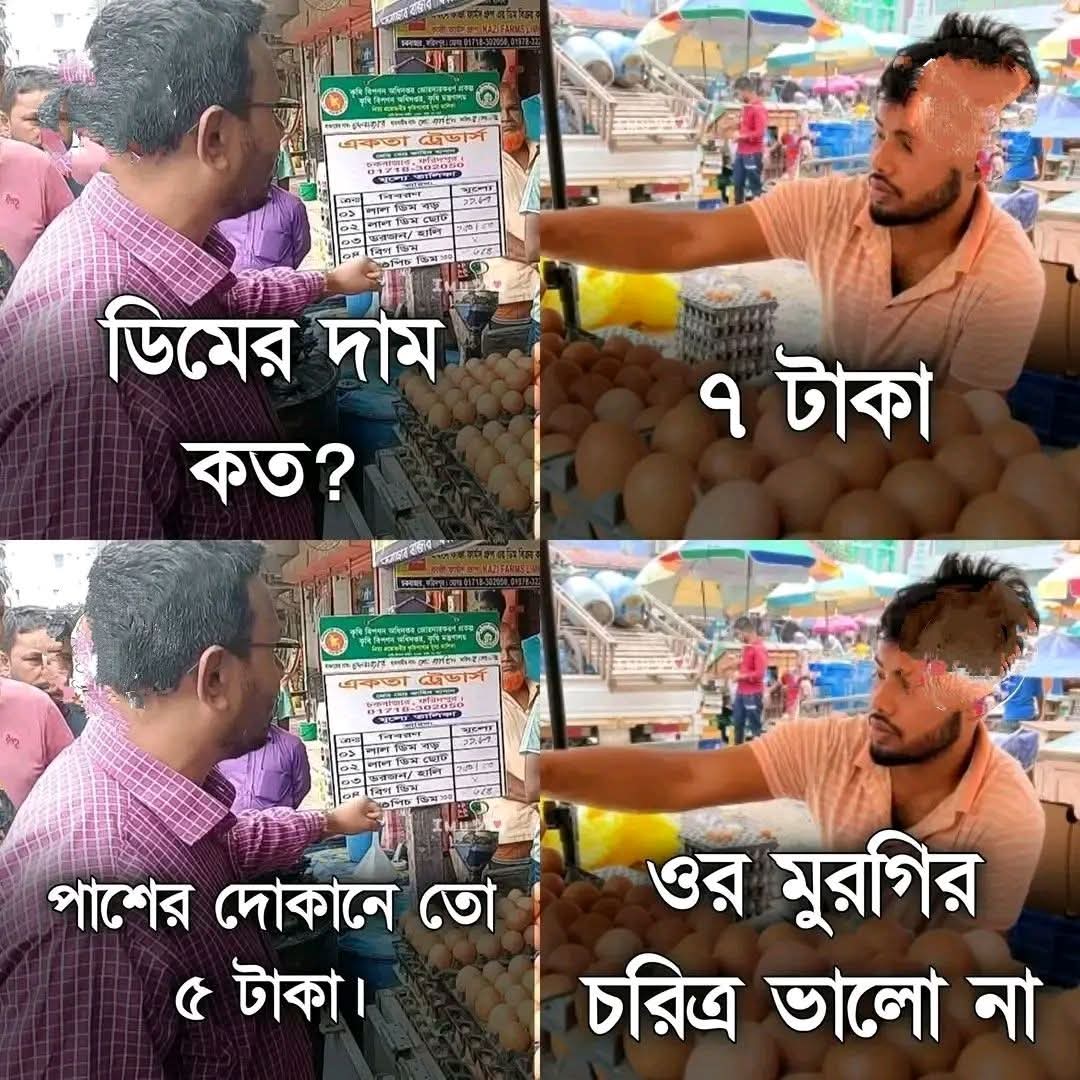
Text: ডিমের দাম কত?
পাশের দোকানে তো ৫ টাকা।
ওর মুরগির চরিত্র ভালো না
Label: Hate
Hate category: Personal Offence
Targeted group: Community